Field crop: maize
Growth stage: 1
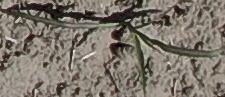
Species: sorghum